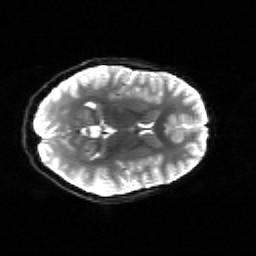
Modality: sbref
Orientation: axial
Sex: female
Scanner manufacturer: siemens
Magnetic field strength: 3 T
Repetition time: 5 s
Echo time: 0.071 s